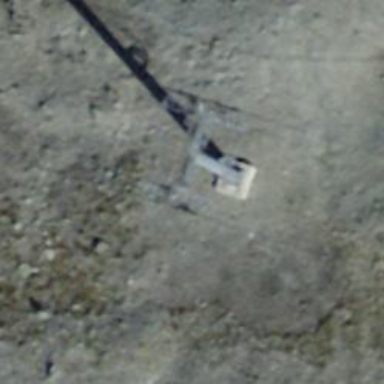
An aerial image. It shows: Chair lift.